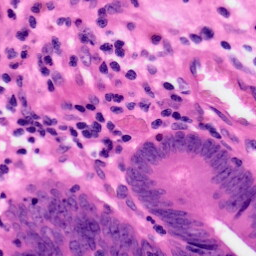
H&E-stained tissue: Colon